Aerial crown-view tile of a tropical tree (Barro Colorado Island, Panama), acquired 20241216:
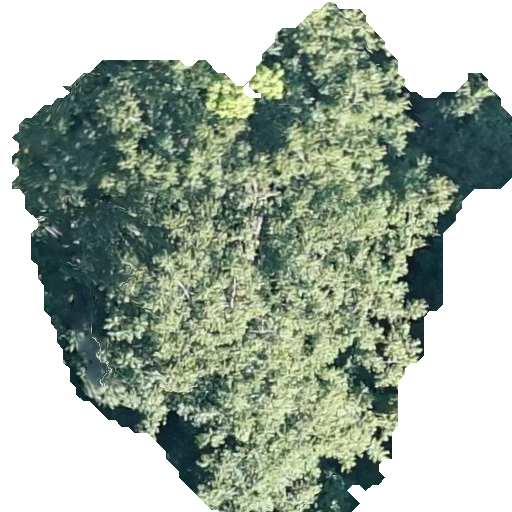
Species: Spondias mombin
GBIF accepted scientific name: Spondias mombin
Crown area: 244.575 m²